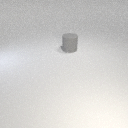
large gray rubber cylinder